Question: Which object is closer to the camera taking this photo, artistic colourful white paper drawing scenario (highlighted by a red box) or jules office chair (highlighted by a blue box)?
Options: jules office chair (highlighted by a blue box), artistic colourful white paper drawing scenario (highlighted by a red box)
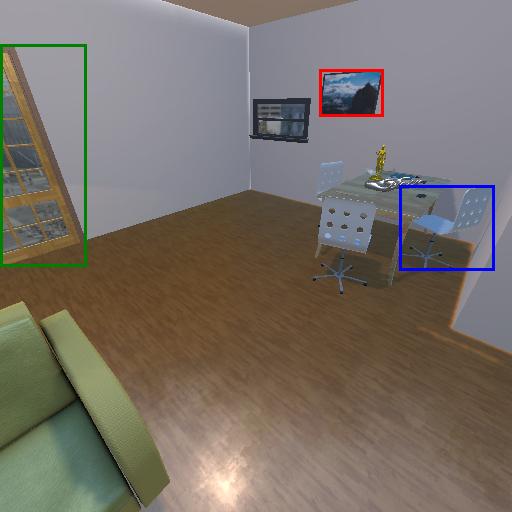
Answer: jules office chair (highlighted by a blue box)